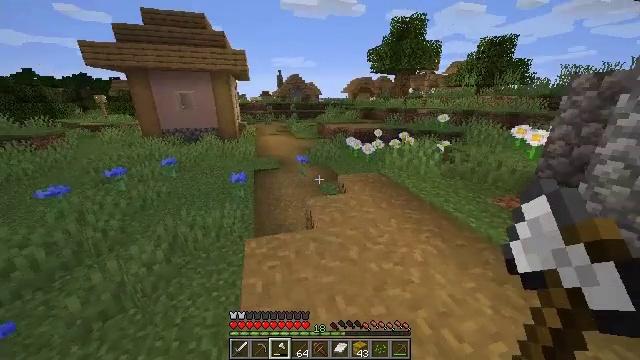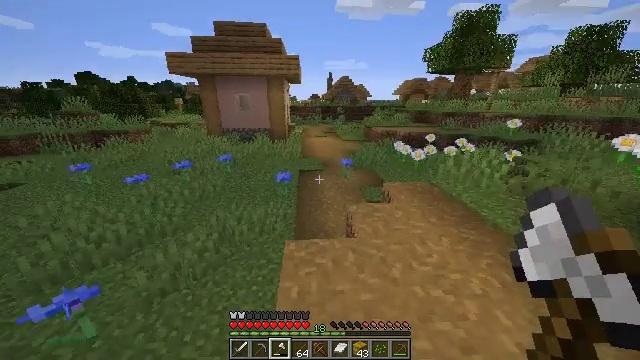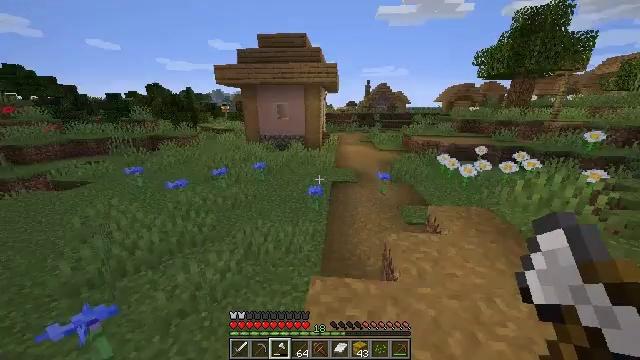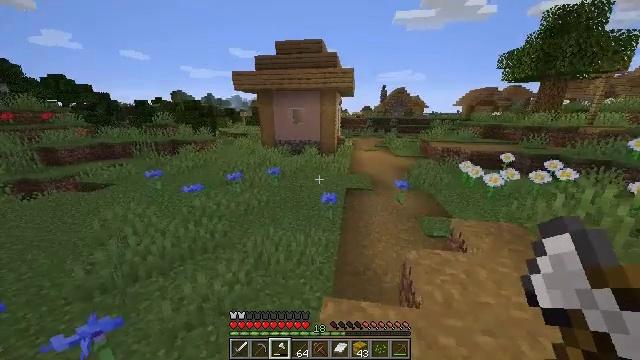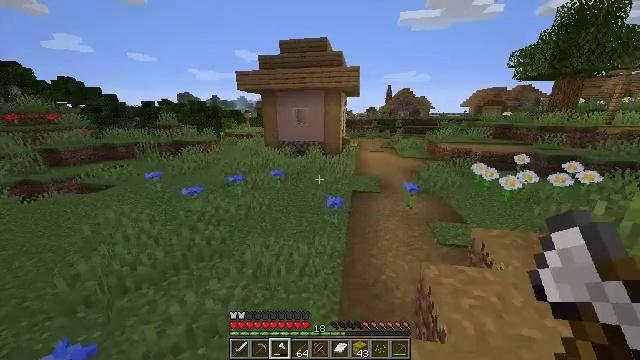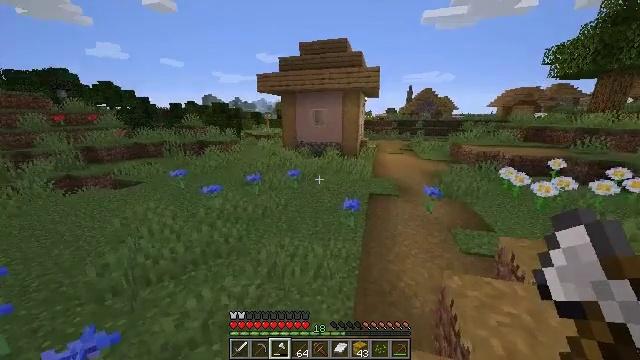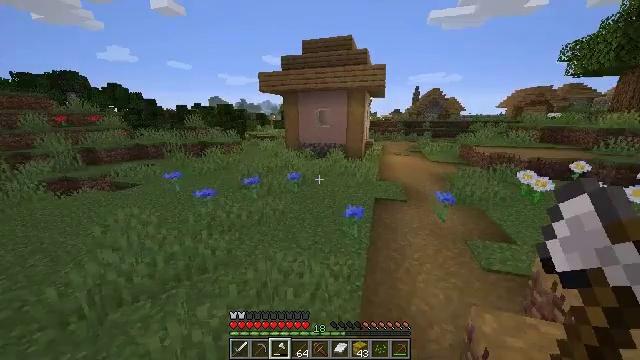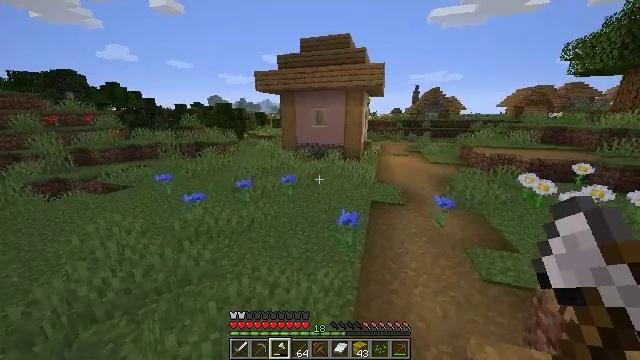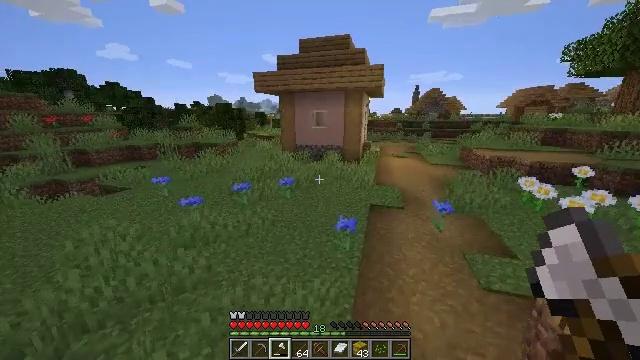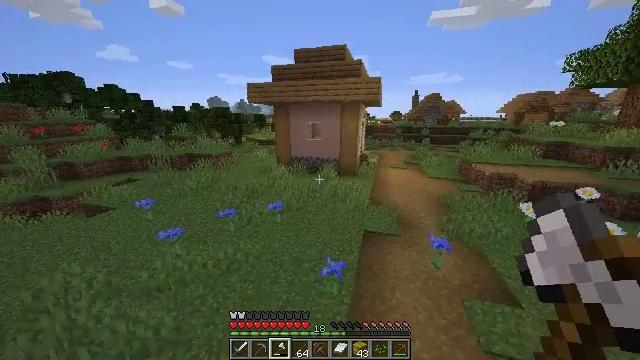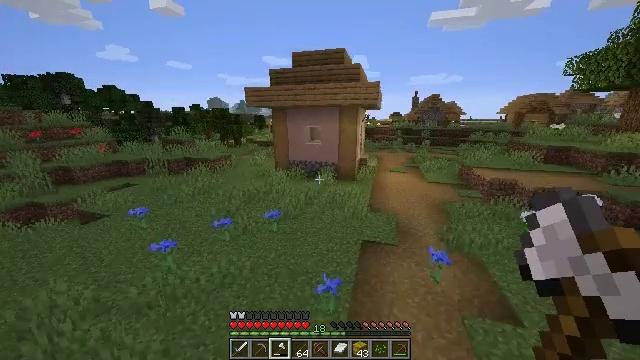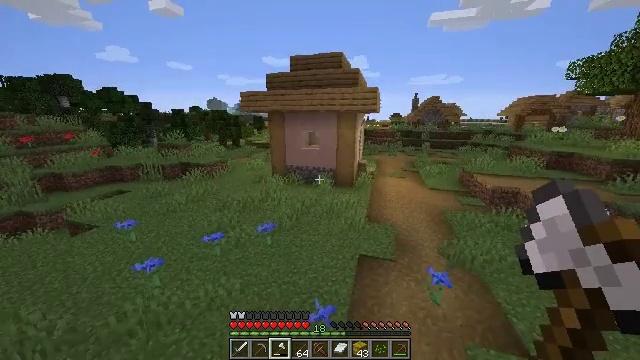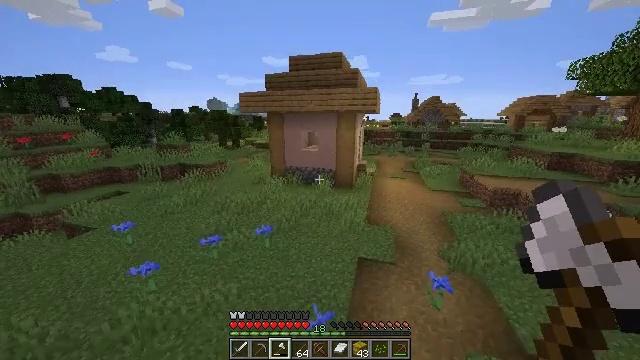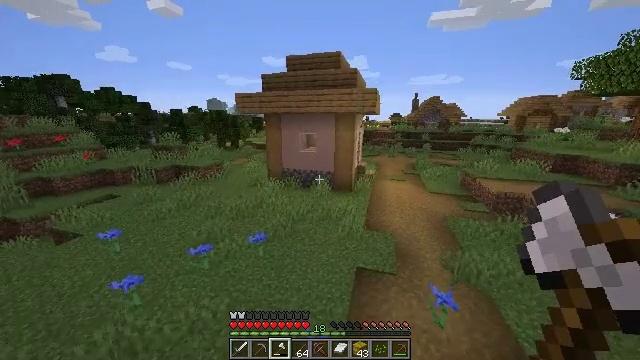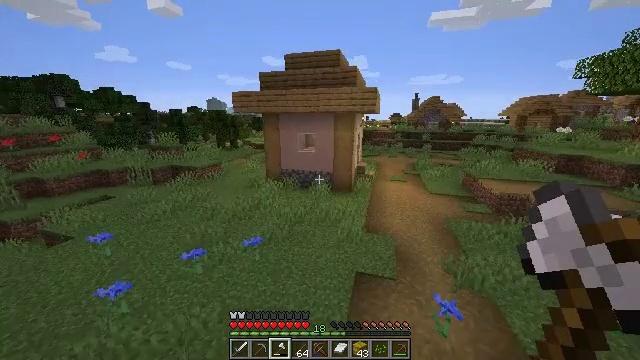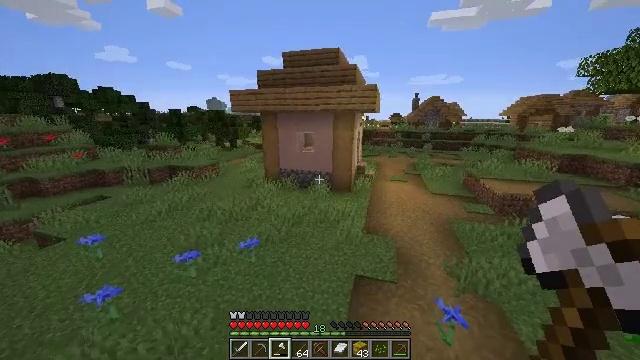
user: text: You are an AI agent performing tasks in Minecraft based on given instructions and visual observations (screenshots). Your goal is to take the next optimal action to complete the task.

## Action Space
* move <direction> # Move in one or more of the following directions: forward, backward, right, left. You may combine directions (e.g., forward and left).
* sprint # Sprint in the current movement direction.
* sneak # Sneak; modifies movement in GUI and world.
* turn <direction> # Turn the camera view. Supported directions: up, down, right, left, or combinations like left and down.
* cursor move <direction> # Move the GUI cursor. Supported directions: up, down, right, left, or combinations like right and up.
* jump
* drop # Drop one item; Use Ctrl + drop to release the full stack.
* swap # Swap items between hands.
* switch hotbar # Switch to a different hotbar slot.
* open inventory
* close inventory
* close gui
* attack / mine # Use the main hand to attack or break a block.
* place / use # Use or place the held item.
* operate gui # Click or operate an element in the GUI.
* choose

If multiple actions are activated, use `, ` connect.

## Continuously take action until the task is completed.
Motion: motion action
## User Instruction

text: Gather stripped oak log from a tree.
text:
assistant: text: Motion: move forward, turn left
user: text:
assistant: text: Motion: move forward, turn left and up
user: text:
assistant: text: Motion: move forward, turn left and up
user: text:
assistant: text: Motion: move forward, turn left
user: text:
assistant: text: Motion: move forward, turn left
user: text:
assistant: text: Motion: move forward and move right, turn left
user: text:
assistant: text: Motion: move forward and move right
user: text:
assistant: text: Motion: move forward and move right, jump
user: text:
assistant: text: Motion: move forward and move right, jump
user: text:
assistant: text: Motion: move forward, jump
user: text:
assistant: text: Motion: move forward, jump
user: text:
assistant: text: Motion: move forward, jump
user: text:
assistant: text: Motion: move forward, jump
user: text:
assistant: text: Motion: move forward, jump
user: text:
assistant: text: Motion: move forward, jump
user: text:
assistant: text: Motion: move forward, turn right and up, jump
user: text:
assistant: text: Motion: move forward, turn right, jump
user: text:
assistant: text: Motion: move forward, jump
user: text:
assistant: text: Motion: move forward, jump
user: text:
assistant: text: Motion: move forward, jump
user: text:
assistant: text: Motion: move forward, jump
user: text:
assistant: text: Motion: move forward, jump
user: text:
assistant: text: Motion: move forward, jump
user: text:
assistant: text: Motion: move forward, turn right, jump
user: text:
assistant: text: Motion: move forward, turn right, jump
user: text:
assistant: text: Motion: move forward, turn right, jump
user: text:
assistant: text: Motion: move forward, jump
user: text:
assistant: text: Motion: move forward, jump
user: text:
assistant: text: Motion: move forward
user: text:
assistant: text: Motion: move forward